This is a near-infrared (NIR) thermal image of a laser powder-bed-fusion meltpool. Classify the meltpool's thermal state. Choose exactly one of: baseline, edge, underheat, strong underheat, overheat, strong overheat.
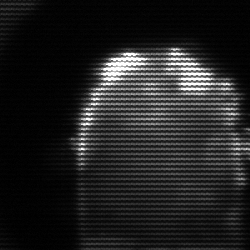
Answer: baseline